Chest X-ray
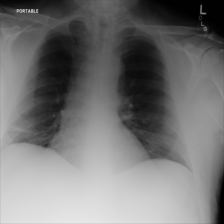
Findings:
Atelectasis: positive
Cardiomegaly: negative
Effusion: negative
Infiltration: negative
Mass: negative
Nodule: negative
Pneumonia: negative
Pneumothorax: negative
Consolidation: negative
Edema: negative
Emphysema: negative
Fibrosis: negative
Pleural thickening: negative
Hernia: negative